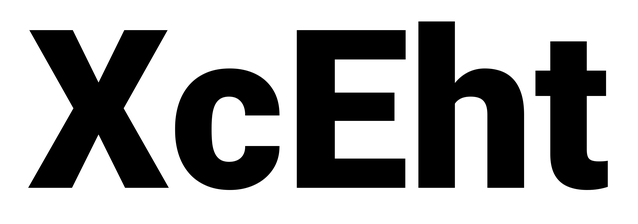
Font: Roboto_Black